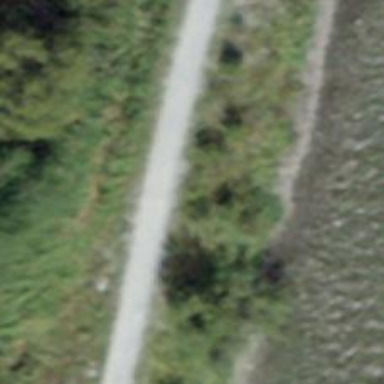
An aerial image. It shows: Classic hike path with asphalt surface.